Interaction volume radius: 5 \u00c5
Interaction volume height: 40 \u00c5
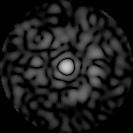
Disorder parameter: 0.8437